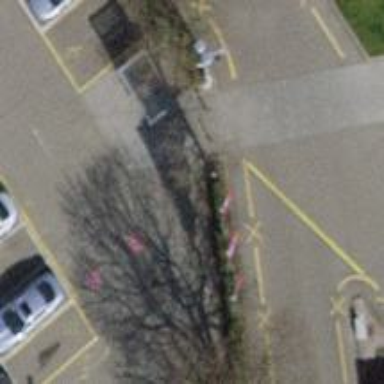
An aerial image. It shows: Road serving as parking aisle.